Interaction volume radius: 5 \u00c5
Interaction volume height: 15 \u00c5
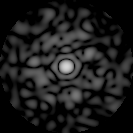
Disorder parameter: 0.8563